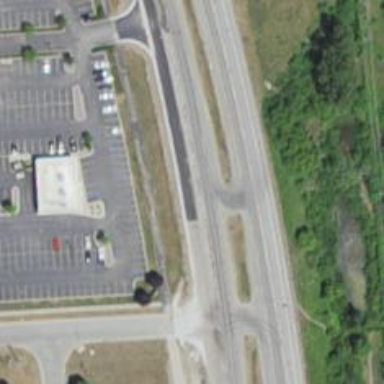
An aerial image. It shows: Primary link highway.